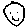
Label: smiley face